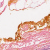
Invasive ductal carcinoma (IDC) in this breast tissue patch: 0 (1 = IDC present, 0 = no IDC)